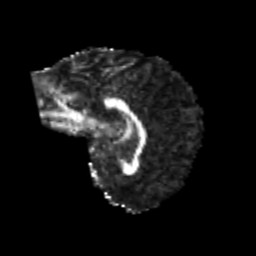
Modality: FA
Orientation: sagittal
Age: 22
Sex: female
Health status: healthy
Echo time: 0.074 s